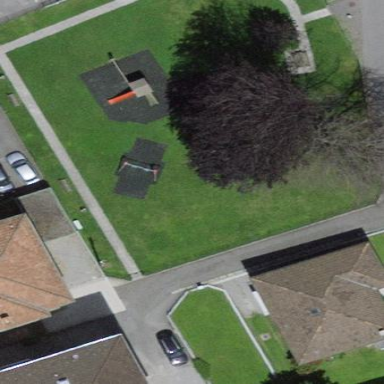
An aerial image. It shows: Playground area for leisure land.